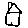
Label: house